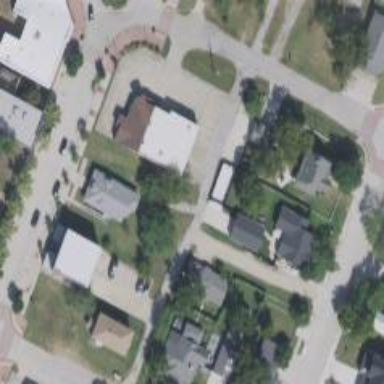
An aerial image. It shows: Alley classified as service road.